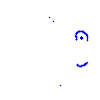
Particle: proton